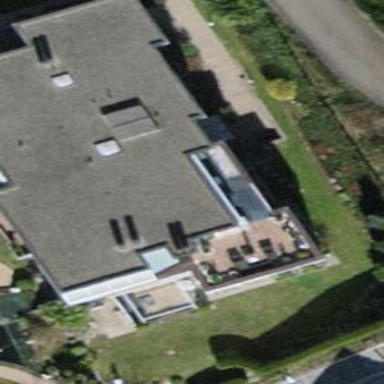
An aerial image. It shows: Flat roofed apartments building.